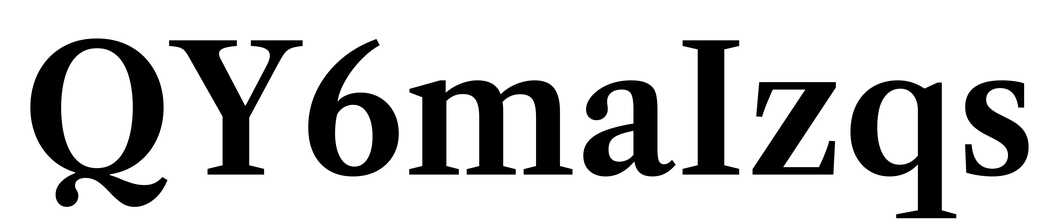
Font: LibreCaslonText_SemiBold